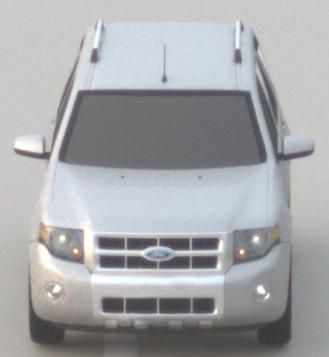
Make: Ford
Model: Escape Hybrid
Detailed model: -
Model produced from: 2004
Model produced until: 2012
Doors: 5
Color: white
Road condition: dry road
Daytime: sunrise or sunset
Contrast: low contrast